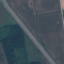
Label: Highway